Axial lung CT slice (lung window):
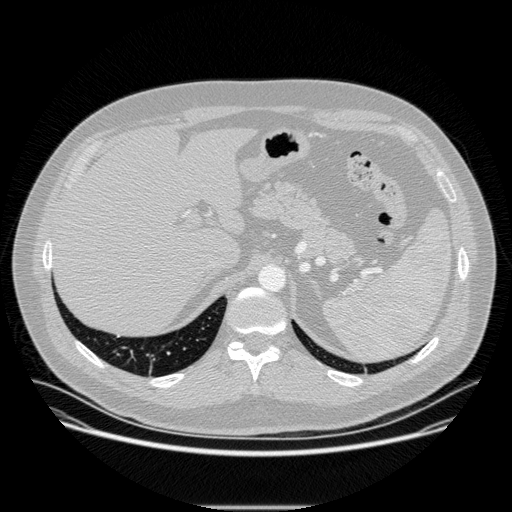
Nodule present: no